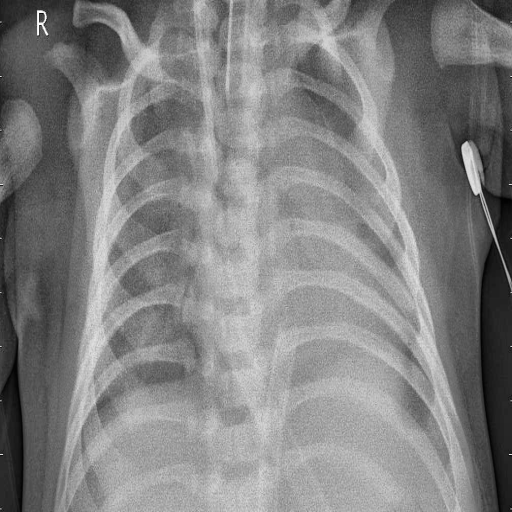
Finding: PNEUMONIA